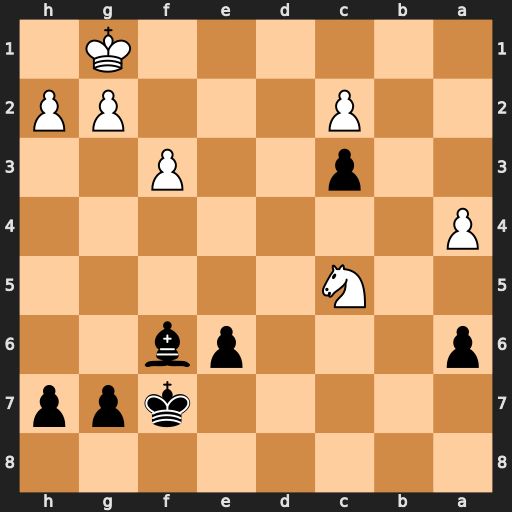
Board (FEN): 8/5kpp/p3pb2/2N5/P7/2p2P2/2P3PP/6K1
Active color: b
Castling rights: -
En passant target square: -
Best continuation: Bd4+ Kf1 Bxc5